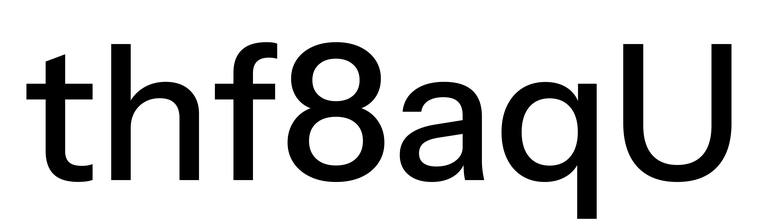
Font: InstrumentSans_Medium